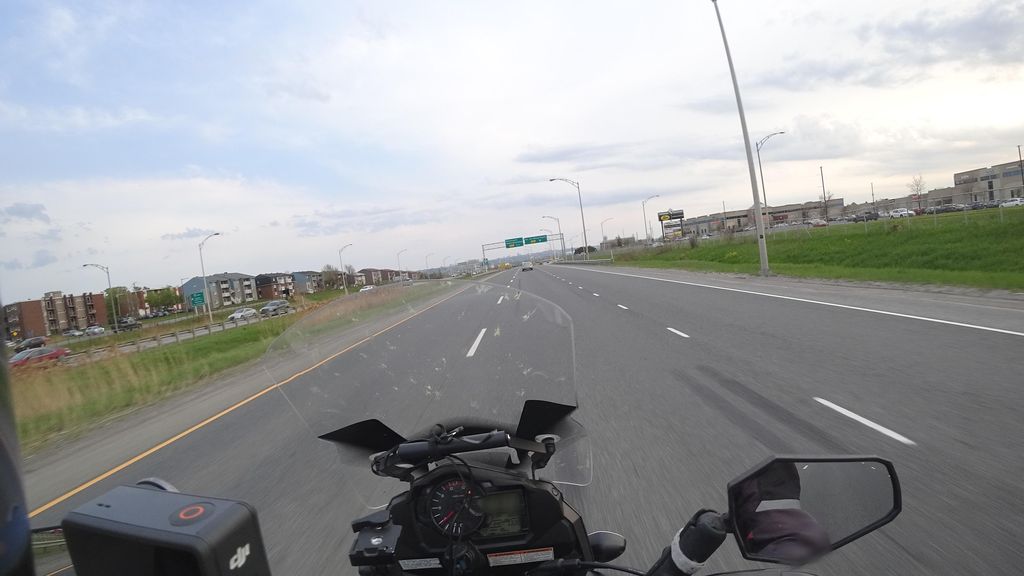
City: quebec_city